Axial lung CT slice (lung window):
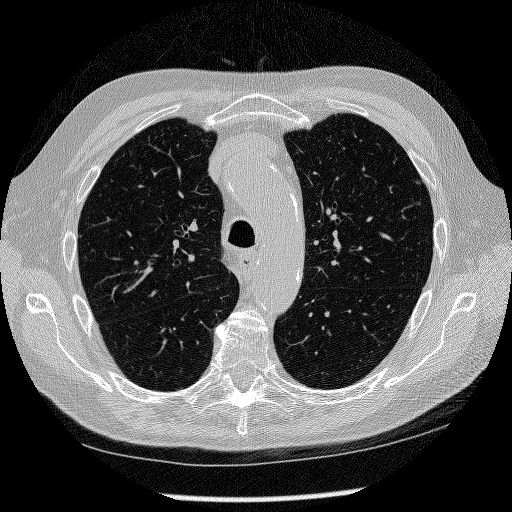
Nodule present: no